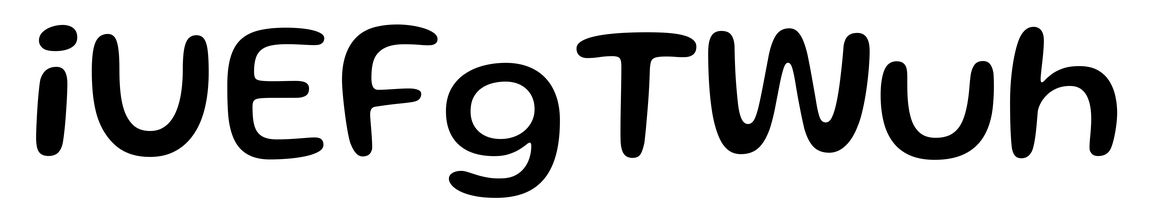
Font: Gluten_Regular